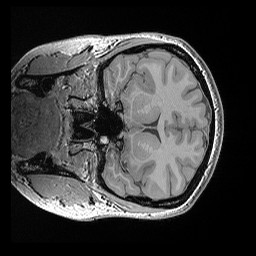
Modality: T1w
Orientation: coronal
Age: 21
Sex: female
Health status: healthy
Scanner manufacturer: siemens
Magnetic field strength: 3 T
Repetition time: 0.02 s
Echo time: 0.00492 s